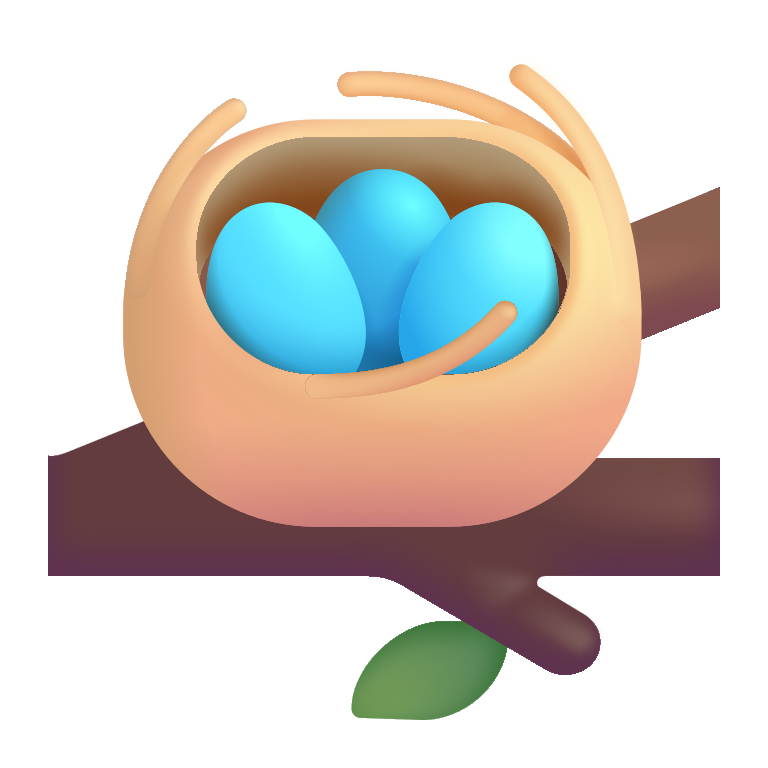
nest with eggs color